Interaction volume radius: 10 \u00c5
Interaction volume height: 15 \u00c5
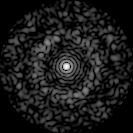
Disorder parameter: 0.8411